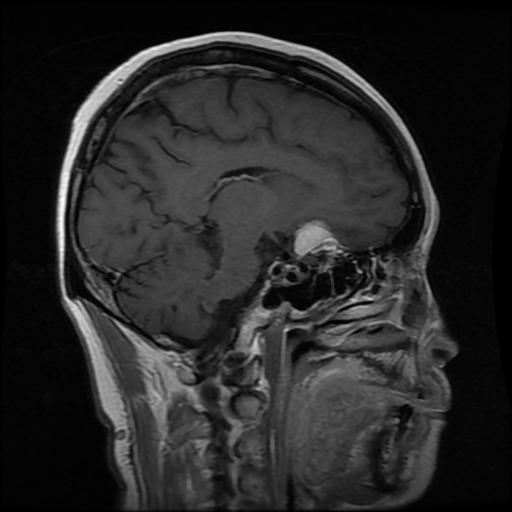
Label: meningioma